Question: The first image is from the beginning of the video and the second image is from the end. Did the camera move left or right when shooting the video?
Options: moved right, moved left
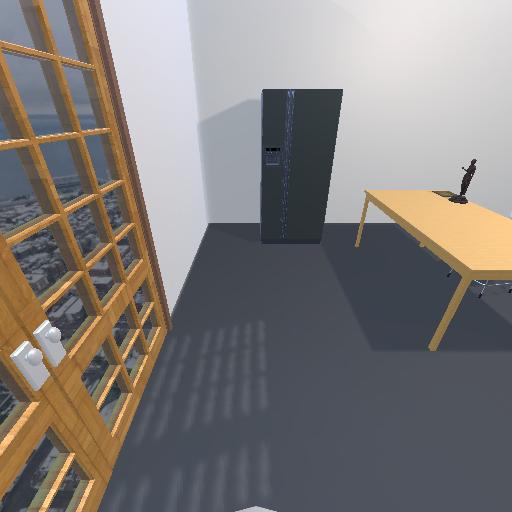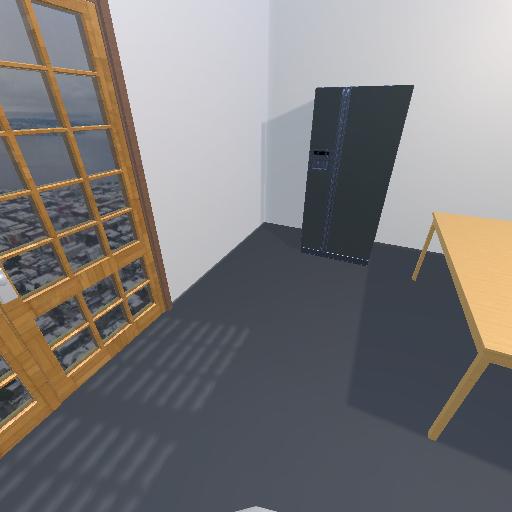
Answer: moved right